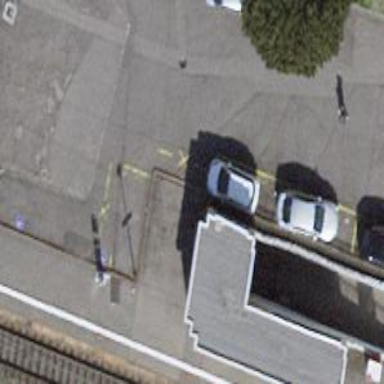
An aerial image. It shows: Footway passing through tunnel.